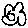
Label: flower